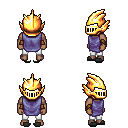
a pixel art fantasy rpg character, male body template, human, dark skin, chain tabard jacket, white pants, brown short mohawk hairstyle, gold helm, cloth bracers, gray slippers, four views (front, back, left, right), 2x2 character sprite sheet, small pixel art, hard edges, no anti-aliasing